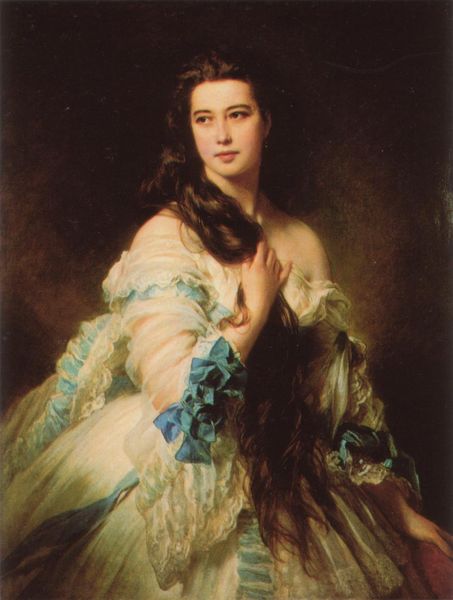
Titel: Madame Rimsky-Korsakow
Künstler: Franz Xaver Winterhalter
Standort: Paris
Institution: Musée d'Orsay
Schlagwörter: blau, dunkel, gemälde, hand, haut, schatten, weiß, gelb, grün, mädchen, ocker, ausschnitt, blumen, braun, brust, dunkelbraun, finger, frankreich, frau, frisur, geschwungen, haar, hintergrund, hut, kleid, licht, mund, nase, ohr, orange, schwarz, stirn, tisch, türkis, blick, dame, rose, rot, beige, gesellschaft, malerei, mode, muster, rock, schleife, jung, wand, arm, augen, band, barock, blass, falten, gesicht, inkarnat, lang, samt, spitze, stehen, weit, ärmel, bildnis, hals, hände, portrait, porträt, öl, natur, gewand, haare, halbfigur, interieur, lange haare, reich, sitzend, stehend, stickerei, stoff, adel, klassizismus, spitzen, schleifen, brünett, hübsch, lippen, locken, perlen, prinzessin, rokoko, rosa, rouge, scheitel, schulter, schultern, schön, seide, zart, oval, adelige, hellblau, schleppe, taille, wellen, haltung, tüll, creme, kette, schichten, klein, ausdruck, romantik, braut, zopf, brauen, pupillen, festhalten, nachdenklich, rüsche, rüschen, teint, transparent, kniestück, stehende, make up, foto, schulterfrei, offen, unterrock, geriffelt, manschetten, dunkler hintergrund, rosig, österreich, abwesend, halbprofil, verdecken, dunkels, mudn, wohlhabend, angewinkelt, durchsichtig, fließend, bleich, korsett, adelig, hochzeit, elisabeth, königin, locker, treu, gestickt, spitzenärmel, breit, unschuldig, gerafft, speckig, bänder, verführerisch, träumen, sexy, brau, krinoline, nattier, azur, kaiserin, anmut, ballkleid, anmutig, bauen, jugendlich, unschuld, protrait, sissi, greifend, illusionistisch, offenes haar, stoffband, spitzenbesatz, weisses kleid, fülle, wangenrouge, naturfarben, raffen, gelockt, hare, chiffon, langes haar, brock, augem, stoffülle, sisi, hüftstück, schliefe, brunette, elisabeht, franz xaver, idealbild, lisi, rokokok, tunüre, winterhalter, blick nach rechts, frau jung, schlefien, blaue rüschen, türklis